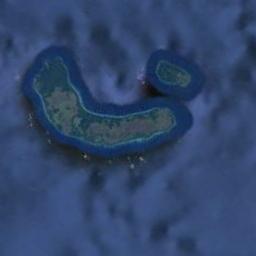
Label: island